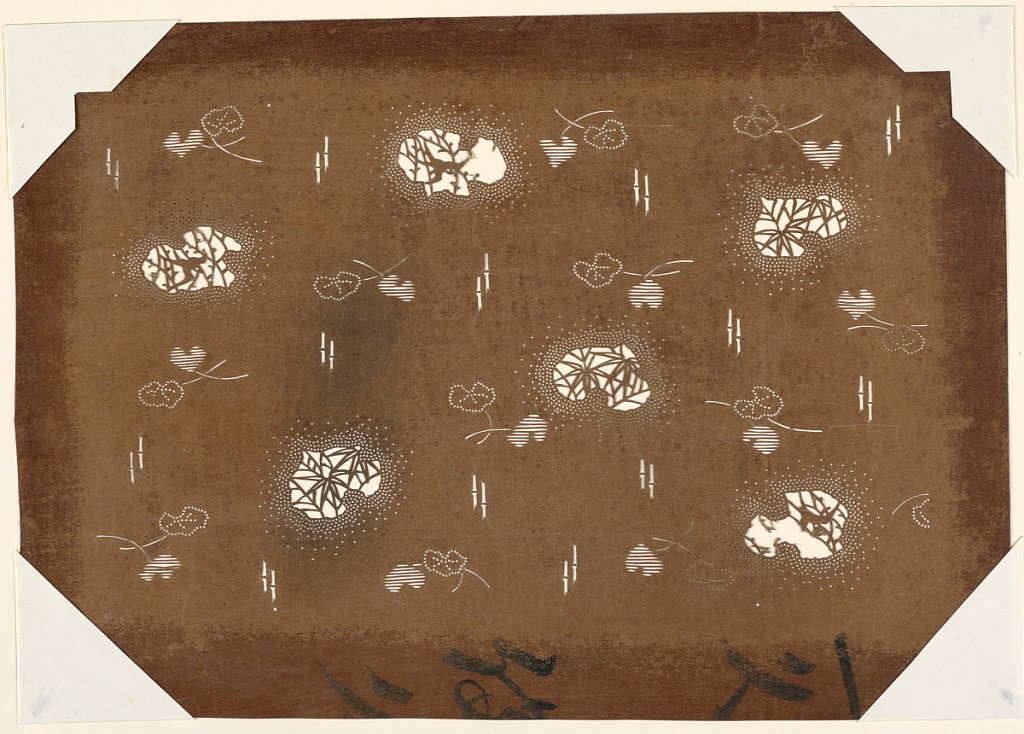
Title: Ivy Silhouette Motif
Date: late 18th - mid 19th century
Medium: Mulberry paper (kozo washi) treated with fermented persimmon tannin (kakishibu)
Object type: Katagami
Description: Silhouettes in the shape of ivy leaves act as a window for bamboo leaves as well as plover and vines. Tiny holes frame ivy. The bottom of the stencil has Japanese calligraphy.